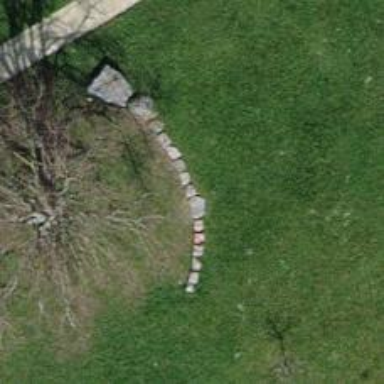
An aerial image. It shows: Bench.